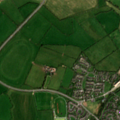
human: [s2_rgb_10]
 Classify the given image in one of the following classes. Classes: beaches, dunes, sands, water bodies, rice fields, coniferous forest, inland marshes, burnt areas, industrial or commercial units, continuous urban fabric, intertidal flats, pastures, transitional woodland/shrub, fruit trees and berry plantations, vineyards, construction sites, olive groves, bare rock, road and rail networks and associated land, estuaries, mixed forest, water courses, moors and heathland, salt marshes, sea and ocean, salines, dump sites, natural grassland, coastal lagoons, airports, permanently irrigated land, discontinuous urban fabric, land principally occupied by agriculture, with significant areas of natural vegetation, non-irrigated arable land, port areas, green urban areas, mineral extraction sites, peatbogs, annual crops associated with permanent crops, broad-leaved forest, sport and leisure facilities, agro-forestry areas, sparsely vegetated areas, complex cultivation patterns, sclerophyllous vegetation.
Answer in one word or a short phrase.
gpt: discontinuous urban fabric, pastures